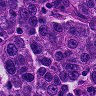
Metastatic tissue present: yes